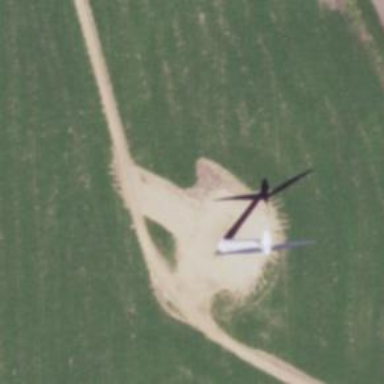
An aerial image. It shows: Horizontal axis wind turbine generating power from wind energy.